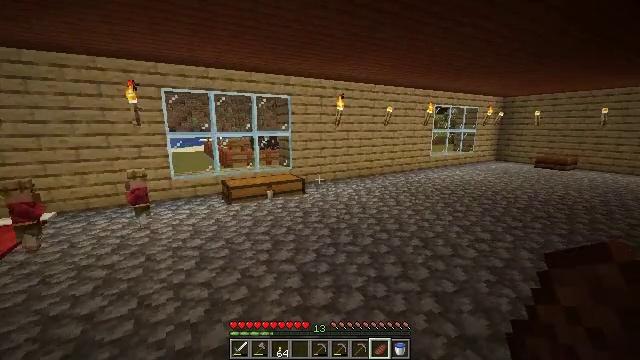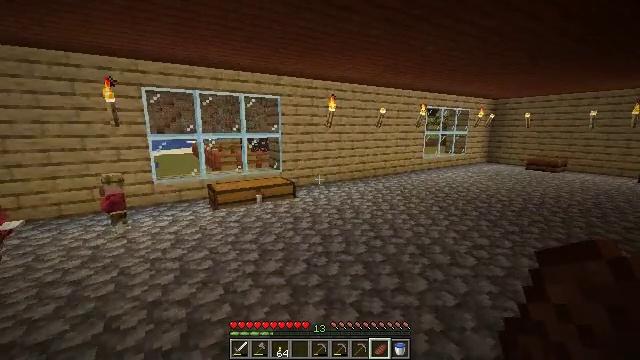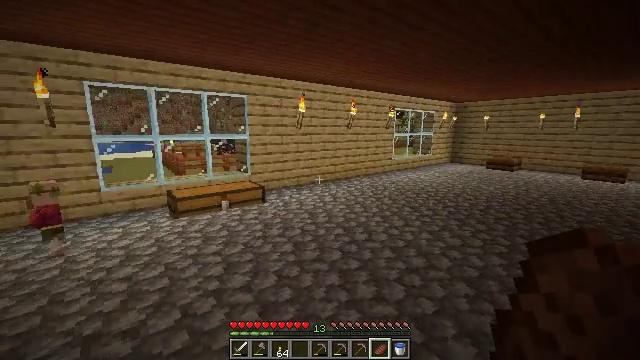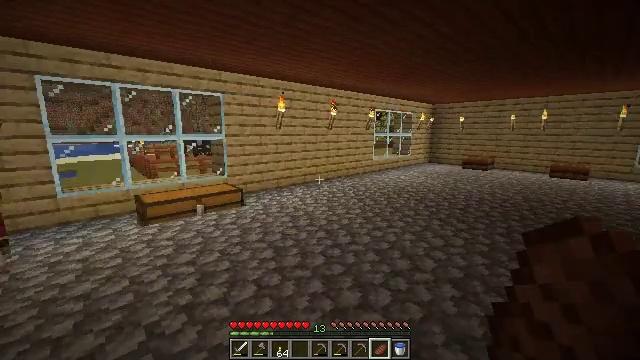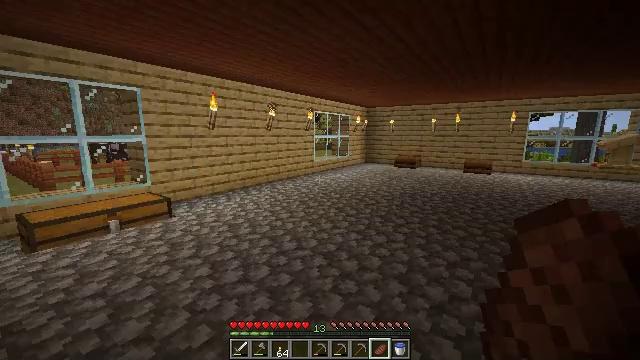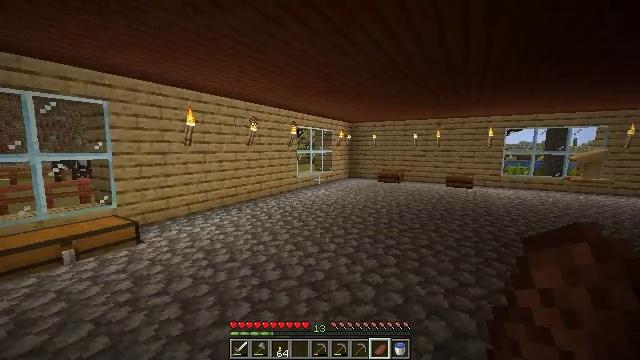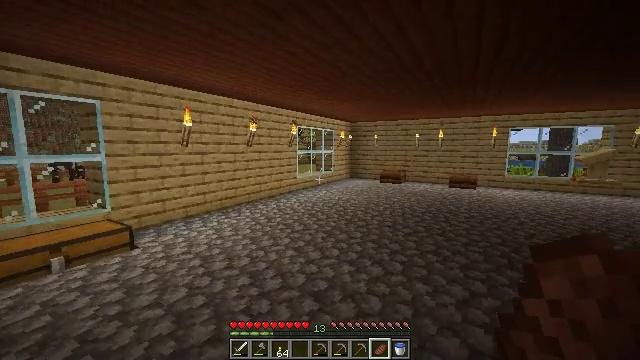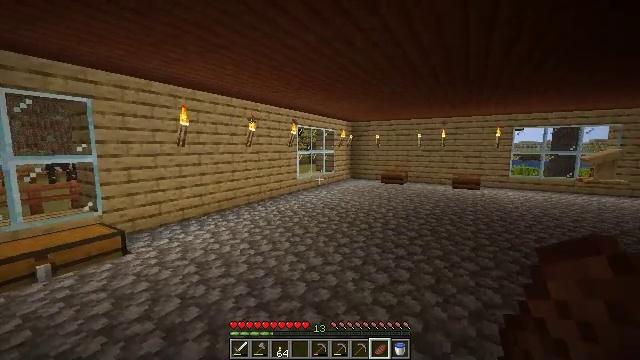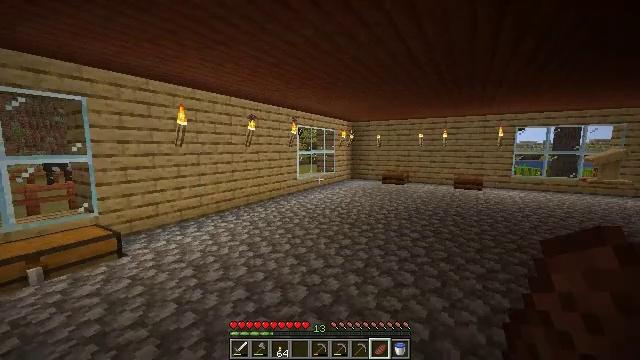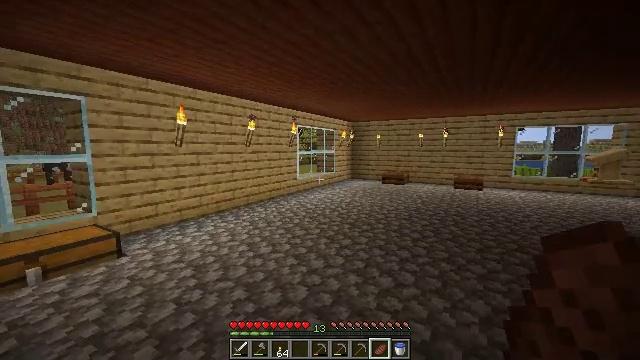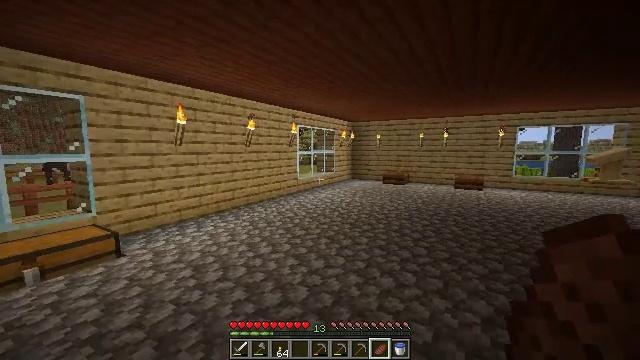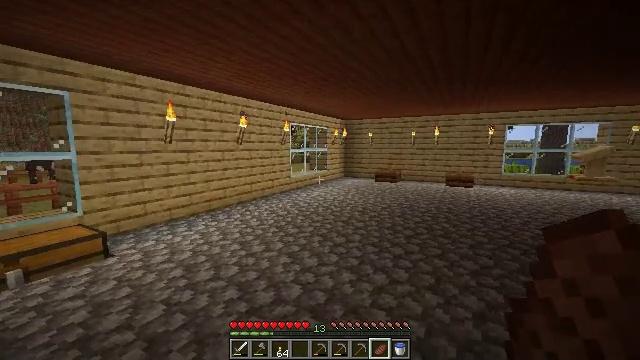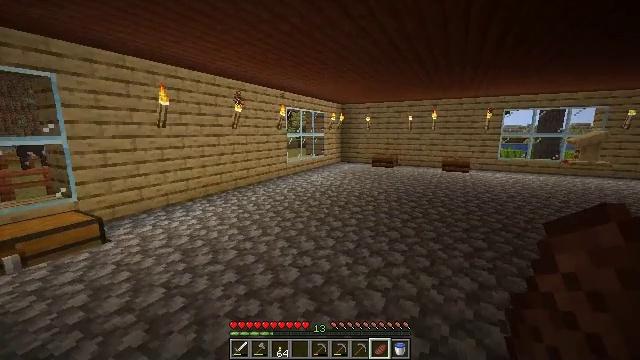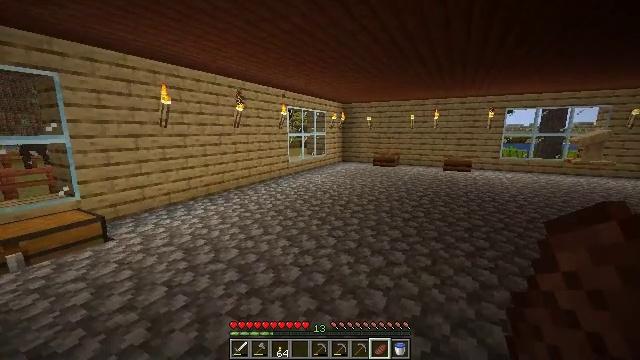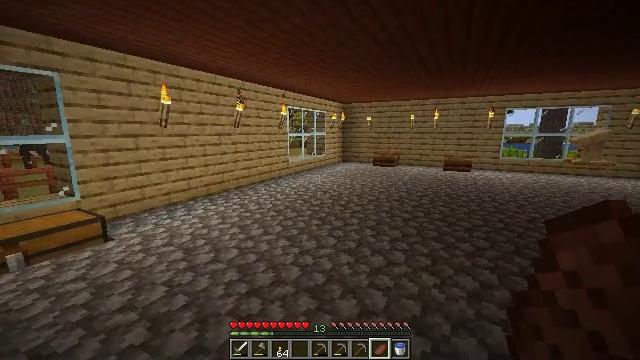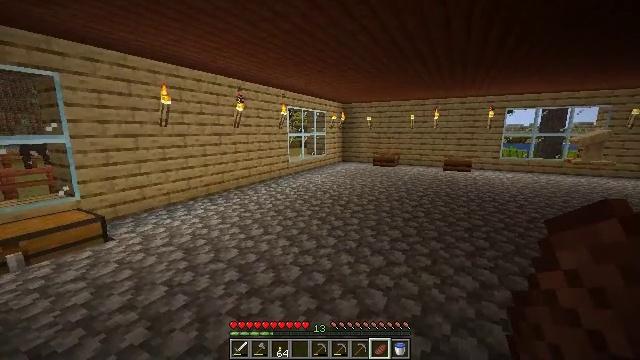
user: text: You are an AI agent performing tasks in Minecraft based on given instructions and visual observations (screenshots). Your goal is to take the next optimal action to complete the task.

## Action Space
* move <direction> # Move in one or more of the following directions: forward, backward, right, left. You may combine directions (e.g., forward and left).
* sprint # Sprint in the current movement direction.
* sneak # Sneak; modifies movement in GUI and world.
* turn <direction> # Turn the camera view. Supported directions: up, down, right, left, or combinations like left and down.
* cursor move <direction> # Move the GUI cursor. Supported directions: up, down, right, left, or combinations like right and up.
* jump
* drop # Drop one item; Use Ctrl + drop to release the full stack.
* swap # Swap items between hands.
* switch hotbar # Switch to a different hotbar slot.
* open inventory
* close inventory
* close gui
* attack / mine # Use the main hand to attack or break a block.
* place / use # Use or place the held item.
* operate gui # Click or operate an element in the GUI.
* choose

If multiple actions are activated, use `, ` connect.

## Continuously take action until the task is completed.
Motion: motion action
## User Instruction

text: Mine the cobblestone slab.
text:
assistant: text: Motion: move forward, turn right
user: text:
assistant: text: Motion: move forward, turn right
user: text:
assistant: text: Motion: move forward, turn right
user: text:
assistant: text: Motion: move forward, turn right
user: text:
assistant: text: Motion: move forward, turn right and up
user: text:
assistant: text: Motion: move forward
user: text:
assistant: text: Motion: no_op
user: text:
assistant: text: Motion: no_op
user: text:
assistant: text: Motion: no_op
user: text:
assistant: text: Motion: no_op
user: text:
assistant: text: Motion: turn right
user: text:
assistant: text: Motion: turn down
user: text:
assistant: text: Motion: no_op
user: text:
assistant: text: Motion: no_op
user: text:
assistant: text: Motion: no_op
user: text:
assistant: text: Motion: no_op
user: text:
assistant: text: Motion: turn right
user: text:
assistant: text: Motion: move forward, turn right
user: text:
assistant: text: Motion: move forward, turn right
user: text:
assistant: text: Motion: move forward, turn right
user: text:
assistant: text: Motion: move forward, turn right
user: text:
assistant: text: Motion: move forward, turn right
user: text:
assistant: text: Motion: move forward
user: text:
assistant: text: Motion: move forward, turn right
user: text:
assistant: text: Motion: move forward, turn right
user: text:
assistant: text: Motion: move forward, turn right and up
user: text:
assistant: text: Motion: move forward
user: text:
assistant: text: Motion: move forward
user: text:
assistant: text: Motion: move forward
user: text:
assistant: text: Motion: move forward